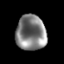
Tissue: lung
Cell type: Myeloid cells
Senescence score: 0.2331
Nuclear area (px): 1040
Mean DAPI intensity: 127.381